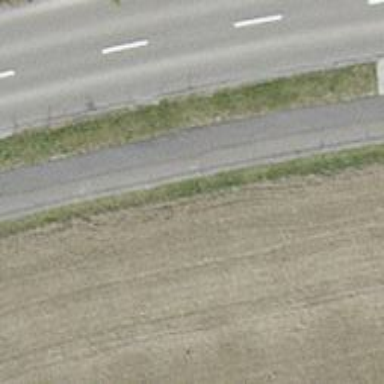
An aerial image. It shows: Asphalt path that serves as sidewalk.